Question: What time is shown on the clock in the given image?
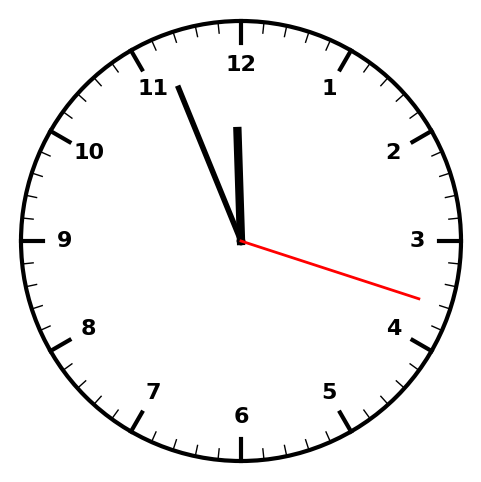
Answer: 11:56:18